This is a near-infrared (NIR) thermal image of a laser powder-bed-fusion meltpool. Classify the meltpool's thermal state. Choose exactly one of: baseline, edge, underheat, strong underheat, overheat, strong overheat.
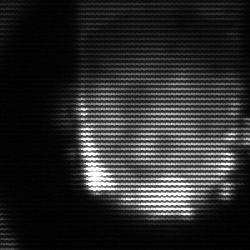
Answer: baseline